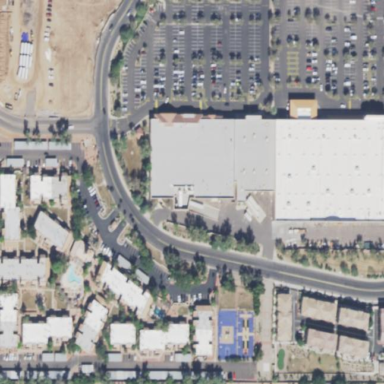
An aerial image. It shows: Retail building.